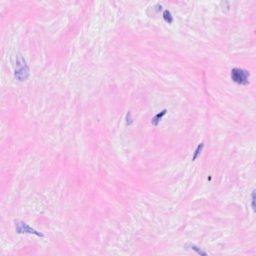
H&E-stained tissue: Breast